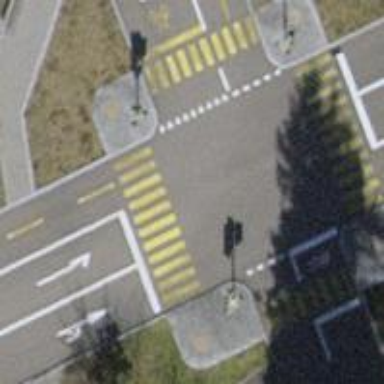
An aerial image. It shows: Road with traffic signals.